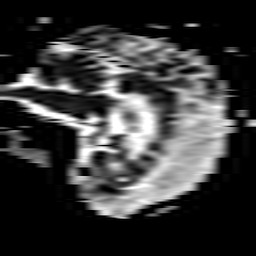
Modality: ADC
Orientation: sagittal
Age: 72
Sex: male
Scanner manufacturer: philips
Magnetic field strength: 3 T
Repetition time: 3.334 s
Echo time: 0.076 s